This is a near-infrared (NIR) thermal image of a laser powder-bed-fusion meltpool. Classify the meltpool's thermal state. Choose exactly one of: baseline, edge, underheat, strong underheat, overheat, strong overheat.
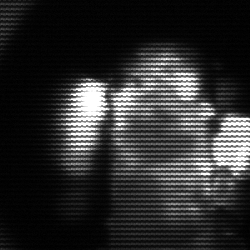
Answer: strong underheat